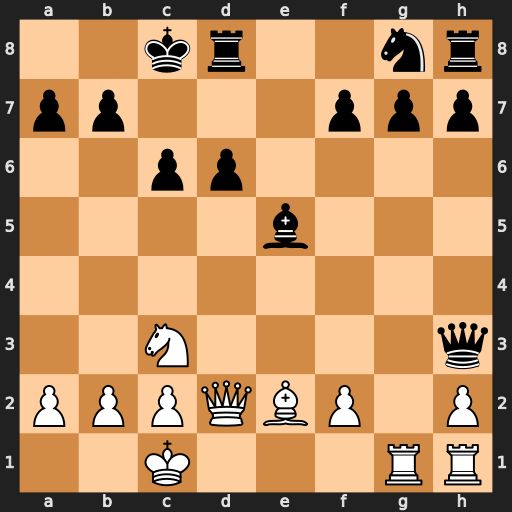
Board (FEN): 2kr2nr/pp3ppp/2pp4/4b3/8/2N4q/PPPQBP1P/2K3RR
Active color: w
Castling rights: -
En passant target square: -
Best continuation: Bg4+ Qxg4 Rxg4